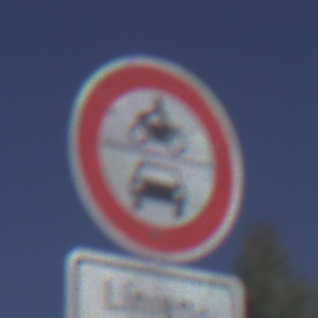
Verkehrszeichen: VerbotKraftfahrzeuge
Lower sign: BesondereFahrzeugeUndTransportgueter2
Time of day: MorningAfternoon
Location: Outdoor (Nature)
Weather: Clear
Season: NotSpecified
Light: Natural